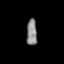
Tissue: skin
Cell type: Epithelial cells
Senescence score: 0.28
Nuclear area (px): 263
Mean DAPI intensity: 139.179